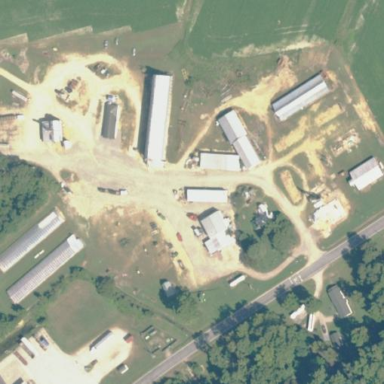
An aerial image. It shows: Farmyard area.